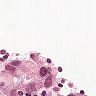
Metastatic tissue present: yes